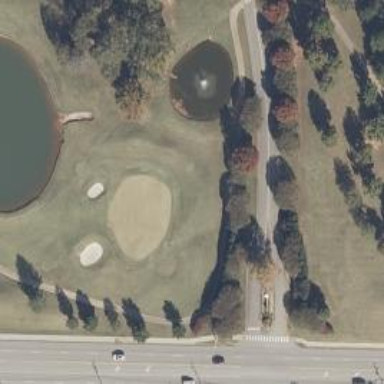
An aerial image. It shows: Golf hole.